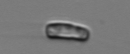
Label: Chrysochromulina